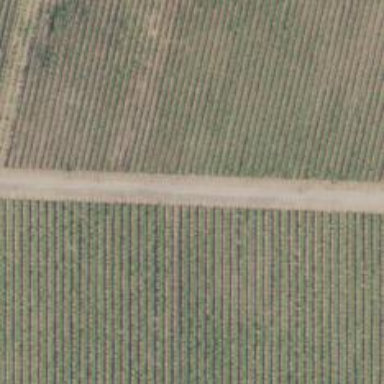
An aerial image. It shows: Vineyard with grape crops.